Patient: sex F, age 76
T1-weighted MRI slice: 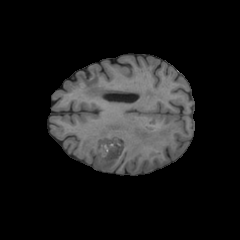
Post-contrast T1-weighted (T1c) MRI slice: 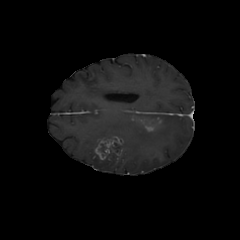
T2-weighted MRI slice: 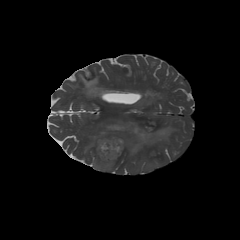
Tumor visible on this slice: yes
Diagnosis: Glioblastoma, IDH-wildtype
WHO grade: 4